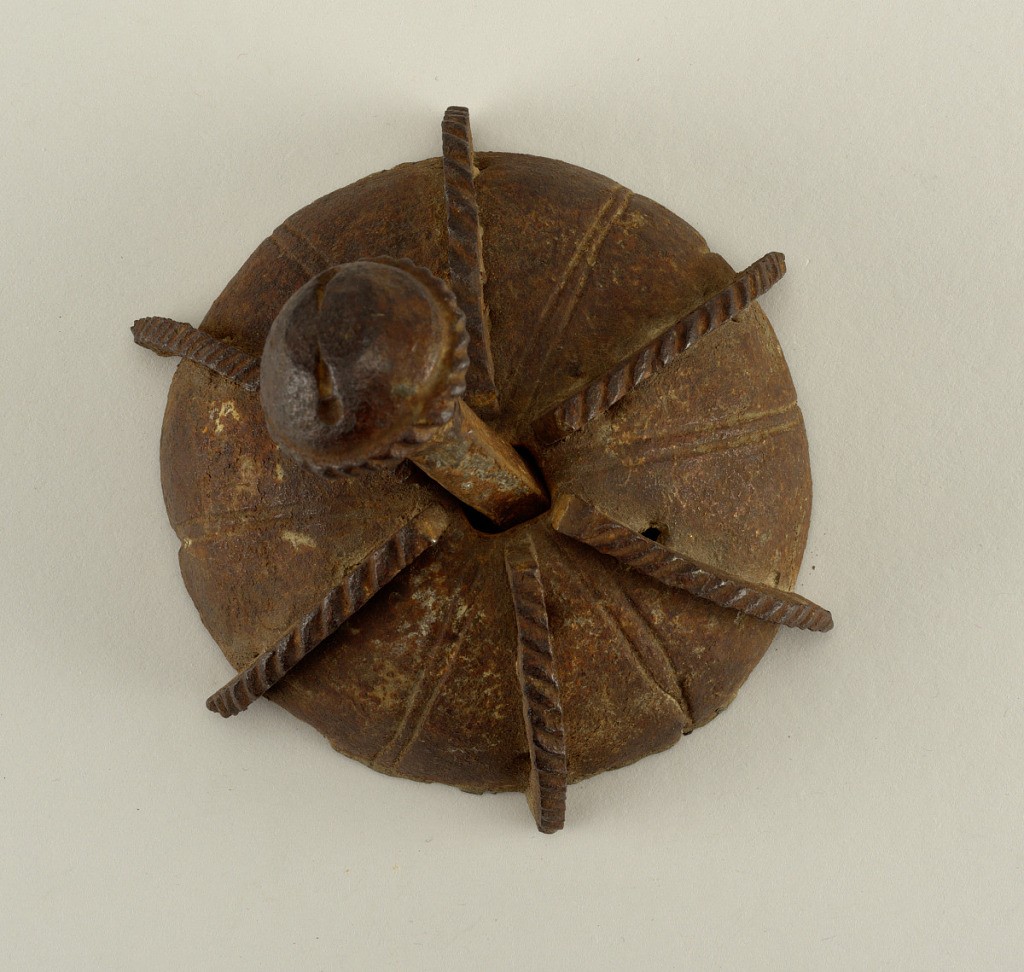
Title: Decorative door boss and nail
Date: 15th century
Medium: Wrought iron
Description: Hemispherical boss with six applied serrated lugs dividing it into six triangular sections which are further divided by pairs of parallel lines. Nail head is a spherical bell bounded by a serrated band, on a square shank.